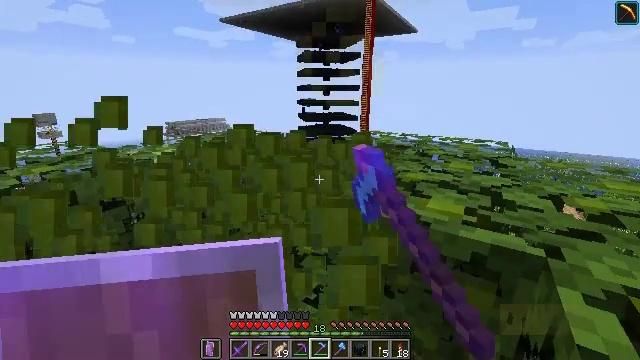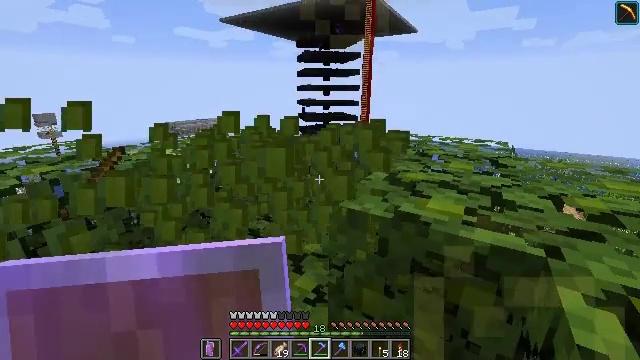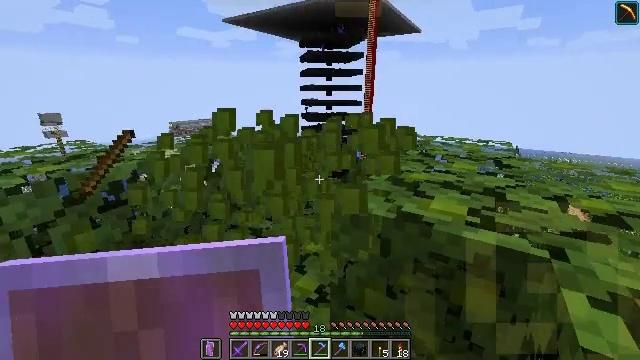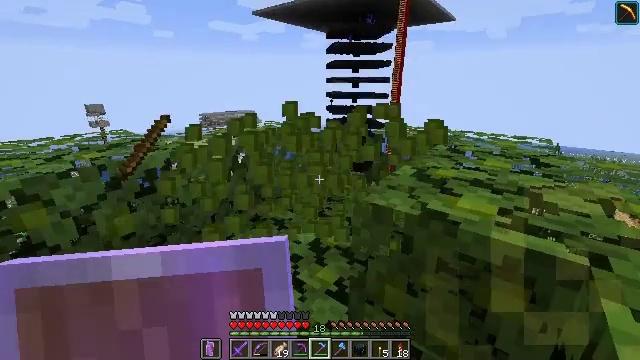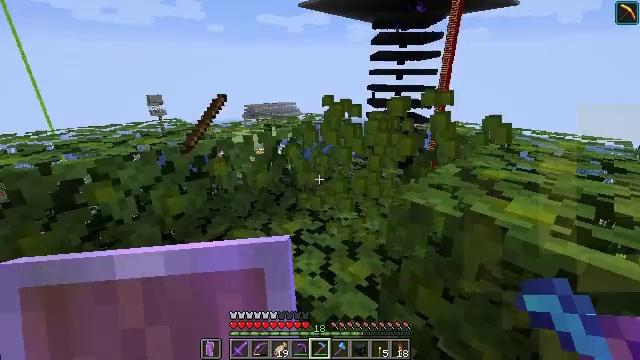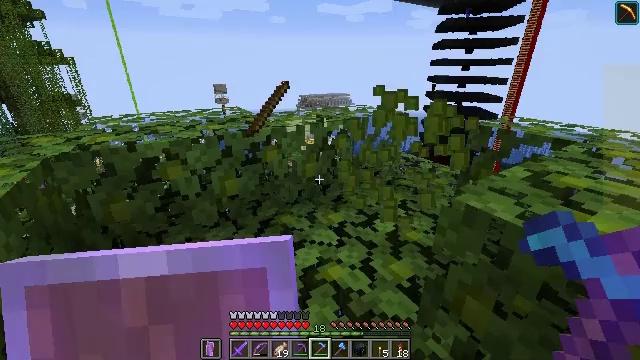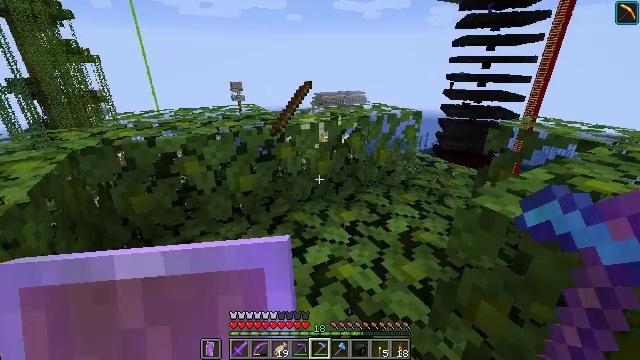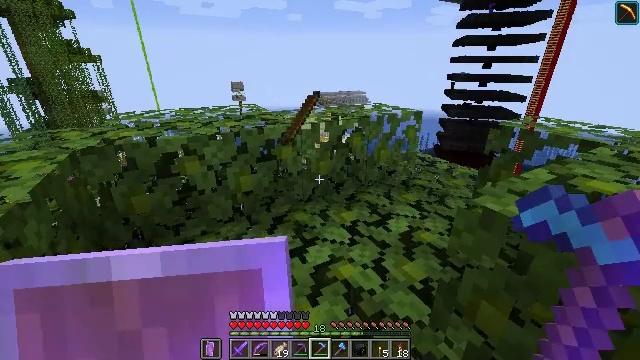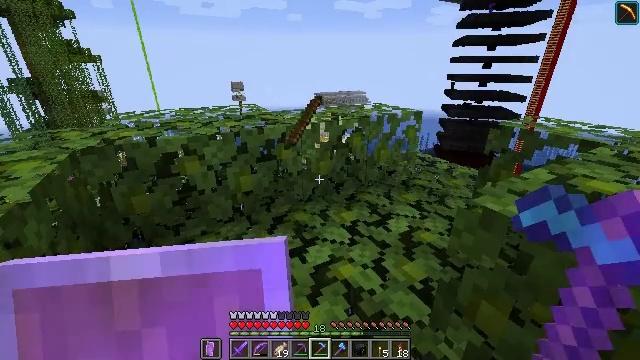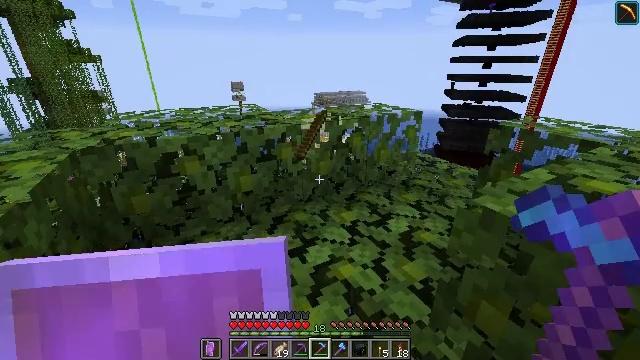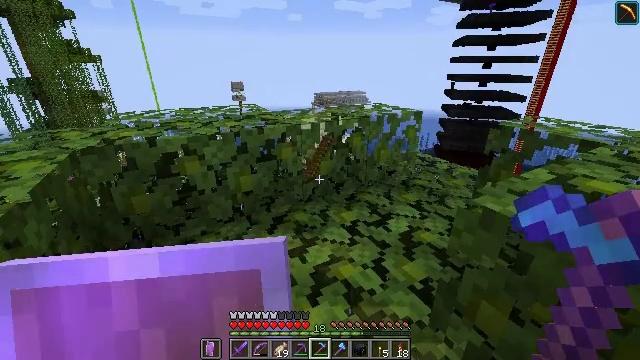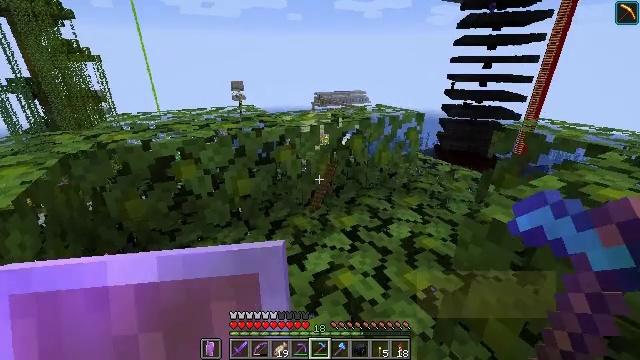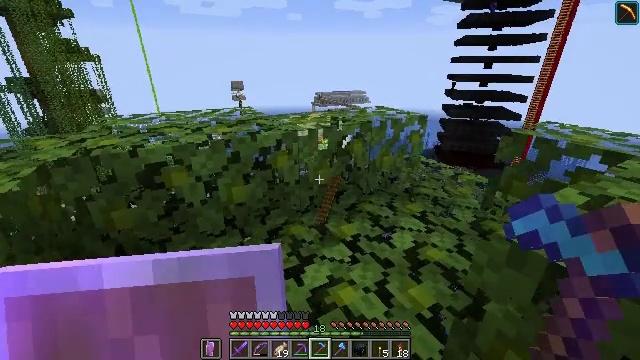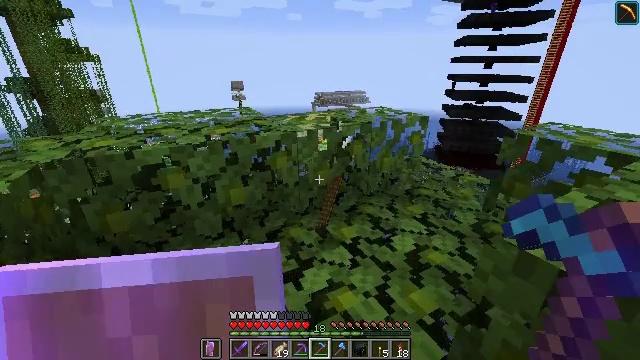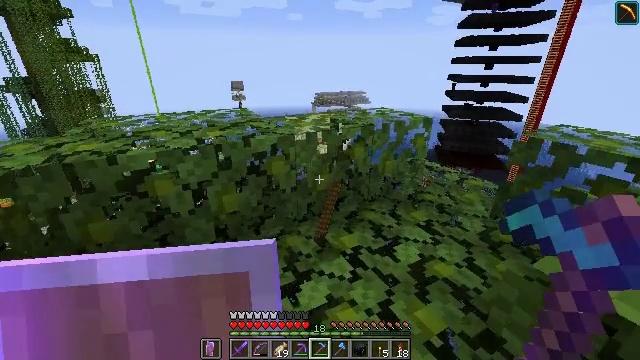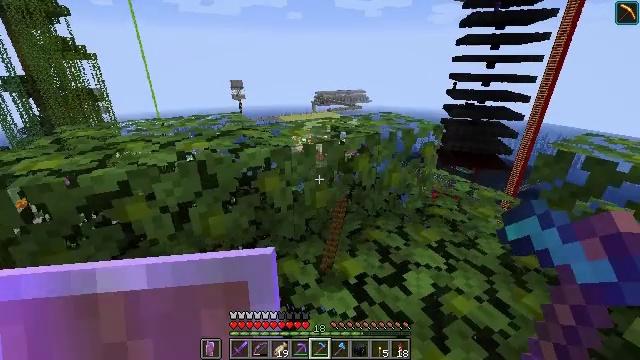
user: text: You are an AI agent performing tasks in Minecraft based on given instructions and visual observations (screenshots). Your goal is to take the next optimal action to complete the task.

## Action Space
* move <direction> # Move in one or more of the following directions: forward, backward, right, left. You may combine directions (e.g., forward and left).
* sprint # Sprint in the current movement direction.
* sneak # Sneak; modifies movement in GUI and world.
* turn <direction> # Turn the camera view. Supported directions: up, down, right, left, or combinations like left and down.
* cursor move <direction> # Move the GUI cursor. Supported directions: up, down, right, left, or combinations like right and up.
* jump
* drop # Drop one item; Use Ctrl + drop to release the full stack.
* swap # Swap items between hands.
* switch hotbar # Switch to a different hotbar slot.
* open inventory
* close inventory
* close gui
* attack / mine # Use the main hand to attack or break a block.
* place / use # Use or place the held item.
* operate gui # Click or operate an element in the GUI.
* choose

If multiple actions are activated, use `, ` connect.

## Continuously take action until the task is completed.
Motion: motion action
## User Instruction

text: Mine the jungle leaves to get saplings or sticks.
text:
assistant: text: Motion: attack / mine
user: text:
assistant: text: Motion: no_op
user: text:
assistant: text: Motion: turn left and down
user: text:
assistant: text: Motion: turn left and down
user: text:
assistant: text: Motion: turn left and down
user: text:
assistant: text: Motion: turn left
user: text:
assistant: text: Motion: no_op
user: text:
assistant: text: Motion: no_op
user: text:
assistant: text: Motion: no_op
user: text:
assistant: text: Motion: no_op
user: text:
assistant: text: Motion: move forward
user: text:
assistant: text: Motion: move forward
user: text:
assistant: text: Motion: move forward
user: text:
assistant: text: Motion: move forward
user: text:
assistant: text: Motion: move forward
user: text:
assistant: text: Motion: move forward, turn right and down
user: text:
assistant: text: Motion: move forward
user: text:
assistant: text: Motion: move forward
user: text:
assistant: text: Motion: move forward
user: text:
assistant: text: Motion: move forward
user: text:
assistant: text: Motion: turn right
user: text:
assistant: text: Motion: turn right
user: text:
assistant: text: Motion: turn right and down
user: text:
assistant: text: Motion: turn right and up
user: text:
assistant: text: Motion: turn right and up
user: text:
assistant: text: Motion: turn right and up
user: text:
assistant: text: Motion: turn right and up
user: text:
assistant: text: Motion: turn right
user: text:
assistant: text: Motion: no_op
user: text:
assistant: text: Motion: no_op